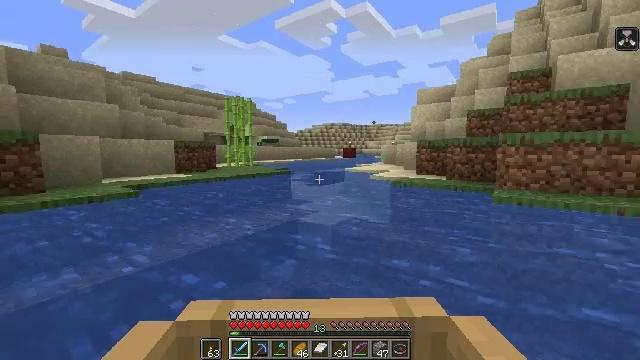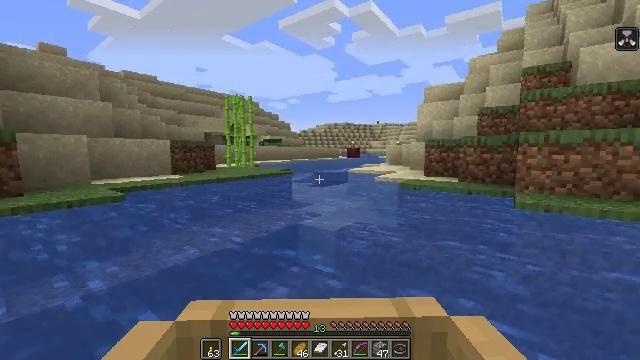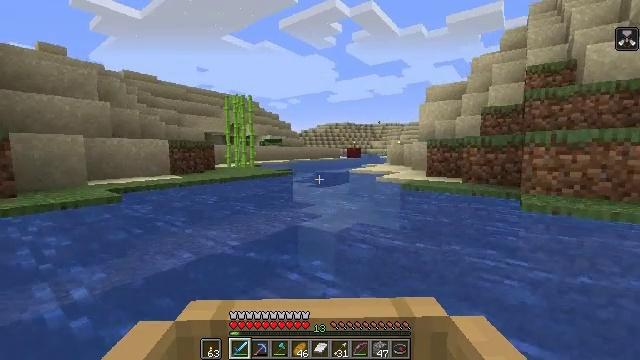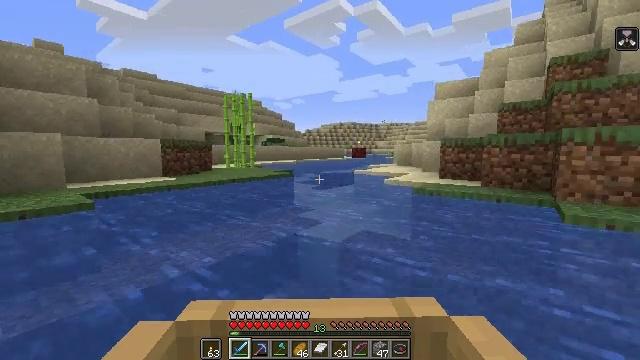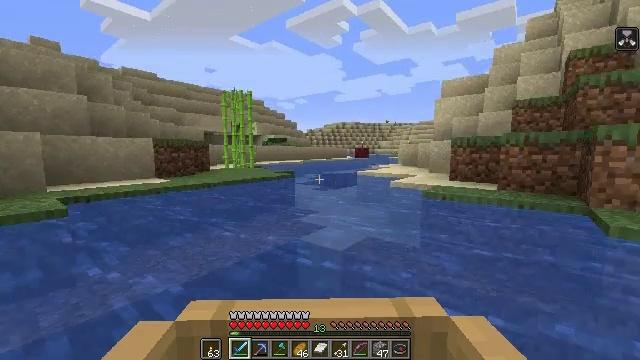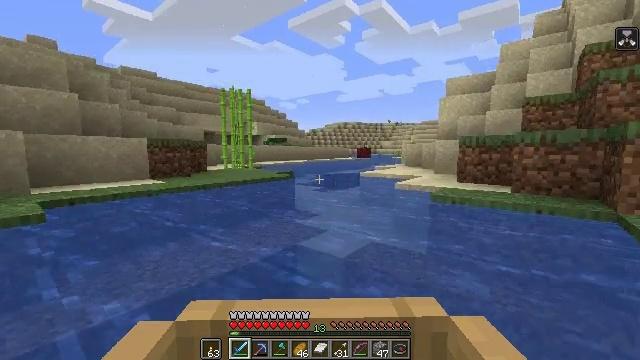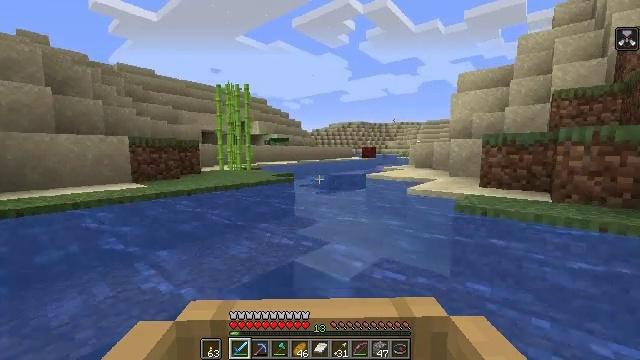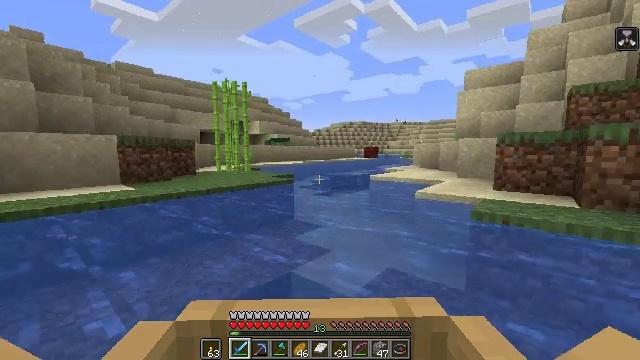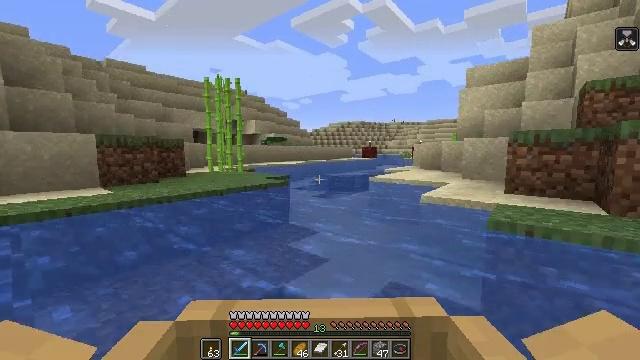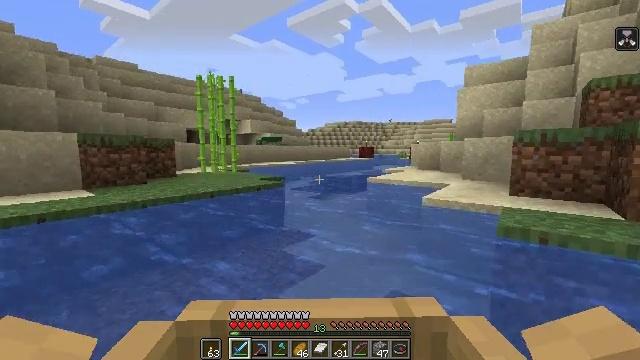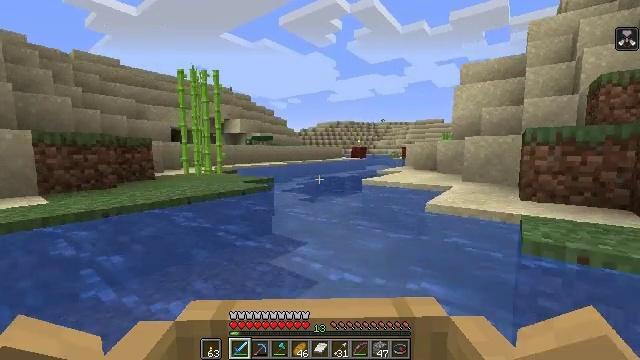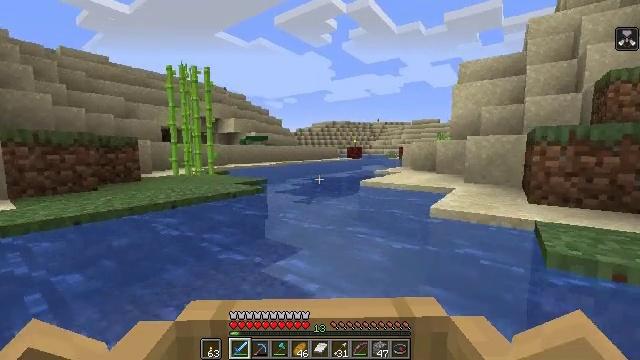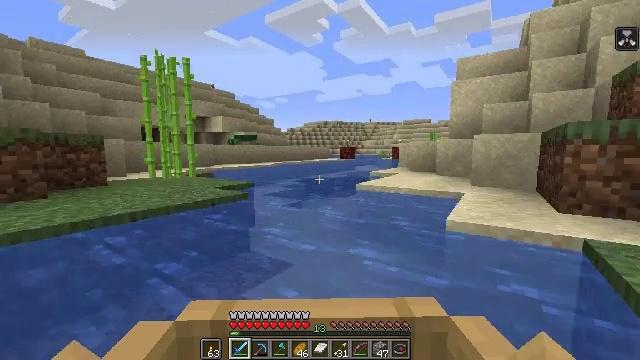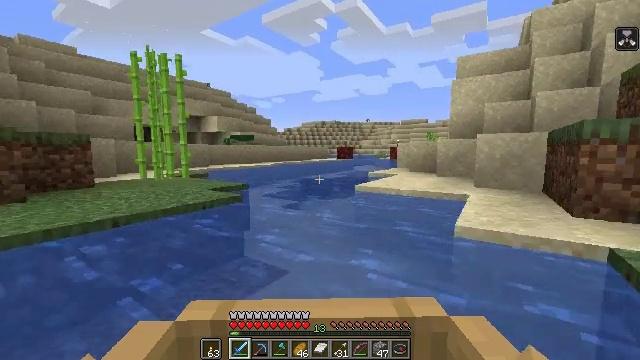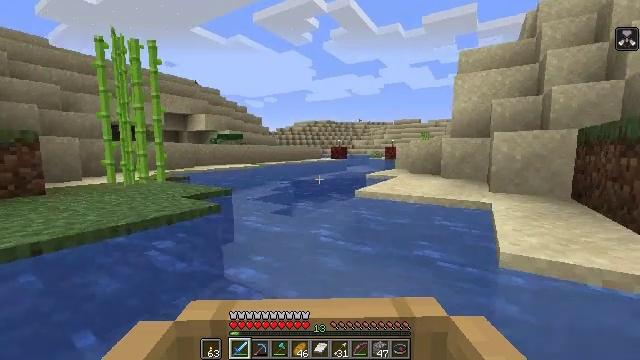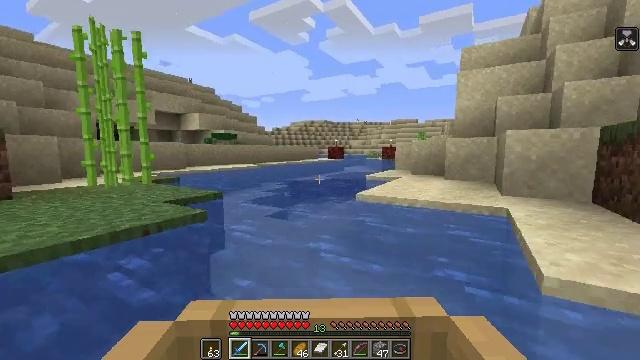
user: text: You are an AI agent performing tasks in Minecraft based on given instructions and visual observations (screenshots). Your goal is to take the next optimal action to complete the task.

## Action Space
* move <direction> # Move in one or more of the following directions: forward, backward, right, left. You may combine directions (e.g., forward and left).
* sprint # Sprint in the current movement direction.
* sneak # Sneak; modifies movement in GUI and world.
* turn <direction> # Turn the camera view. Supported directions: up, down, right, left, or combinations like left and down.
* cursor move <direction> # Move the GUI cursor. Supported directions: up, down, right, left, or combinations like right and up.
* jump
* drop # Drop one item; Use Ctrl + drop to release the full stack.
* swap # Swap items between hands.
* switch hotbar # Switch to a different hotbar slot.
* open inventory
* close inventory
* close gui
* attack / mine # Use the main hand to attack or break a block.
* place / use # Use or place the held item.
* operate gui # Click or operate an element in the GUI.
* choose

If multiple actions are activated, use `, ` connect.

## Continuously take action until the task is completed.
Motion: motion action
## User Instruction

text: Attack the underwater area to get tall seagrass.
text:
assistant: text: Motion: move forward
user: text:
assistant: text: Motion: move forward
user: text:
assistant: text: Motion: move forward
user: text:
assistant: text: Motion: move forward
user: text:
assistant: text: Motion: move forward
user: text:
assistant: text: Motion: move forward
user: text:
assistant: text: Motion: move forward and move right
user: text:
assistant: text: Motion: move forward and move right
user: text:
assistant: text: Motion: move forward
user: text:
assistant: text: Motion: move forward
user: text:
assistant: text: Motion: move forward
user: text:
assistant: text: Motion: move forward
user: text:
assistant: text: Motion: move forward
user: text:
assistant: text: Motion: move forward
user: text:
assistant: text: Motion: move forward
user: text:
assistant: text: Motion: move forward and move left
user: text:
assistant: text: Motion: move forward and move left
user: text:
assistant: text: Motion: move forward and move left
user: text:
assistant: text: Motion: move forward
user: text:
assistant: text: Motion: move forward
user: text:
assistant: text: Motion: move forward
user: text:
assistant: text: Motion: move forward
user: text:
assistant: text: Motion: move forward
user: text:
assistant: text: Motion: move forward
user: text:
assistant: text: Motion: move forward
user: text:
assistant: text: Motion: move forward
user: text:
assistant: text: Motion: move forward
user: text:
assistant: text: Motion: move forward
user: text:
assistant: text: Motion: move forward and move right
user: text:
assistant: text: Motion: move forward and move right, turn right and down